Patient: sex M, age 48
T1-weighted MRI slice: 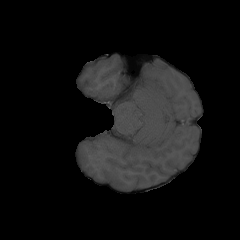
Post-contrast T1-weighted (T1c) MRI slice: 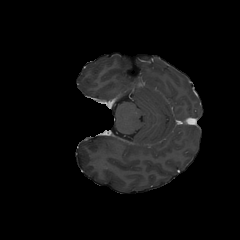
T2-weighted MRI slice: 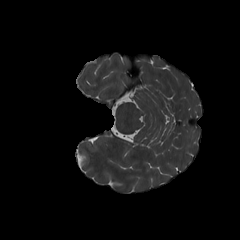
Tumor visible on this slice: no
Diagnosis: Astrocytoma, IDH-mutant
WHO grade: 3